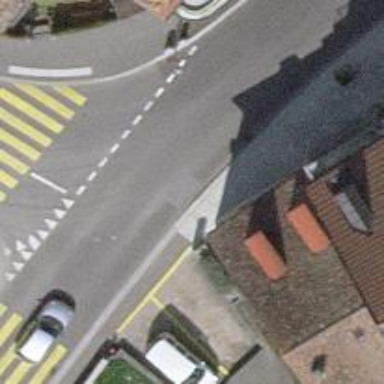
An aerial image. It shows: Zebra crossing on the road.